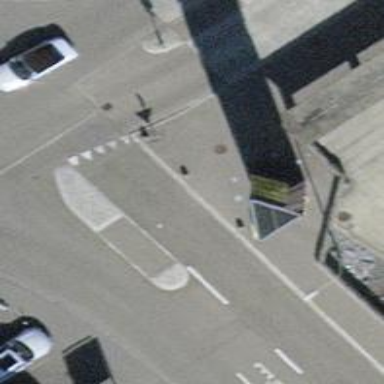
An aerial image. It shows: Unmarked crossing with pedestrian island.